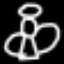
Label: angel